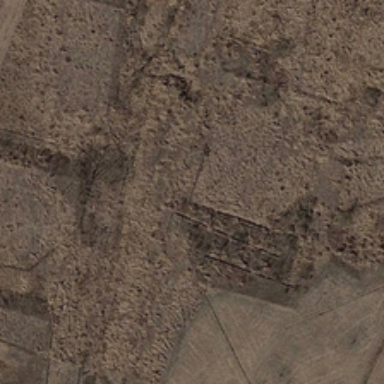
A lot of broken stone and waste are in the bareland .